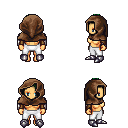
a pixel art fantasy rpg character, female body template, human, tanned skin, steel arm armor, white pants, green long mohawk hairstyle, cloth hood, leather bracers, metal boots, four views (front, back, left, right), 2x2 character sprite sheet, small pixel art, hard edges, no anti-aliasing